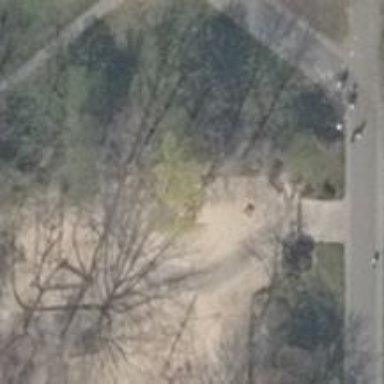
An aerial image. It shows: Park with broadleaved deciduous trees.